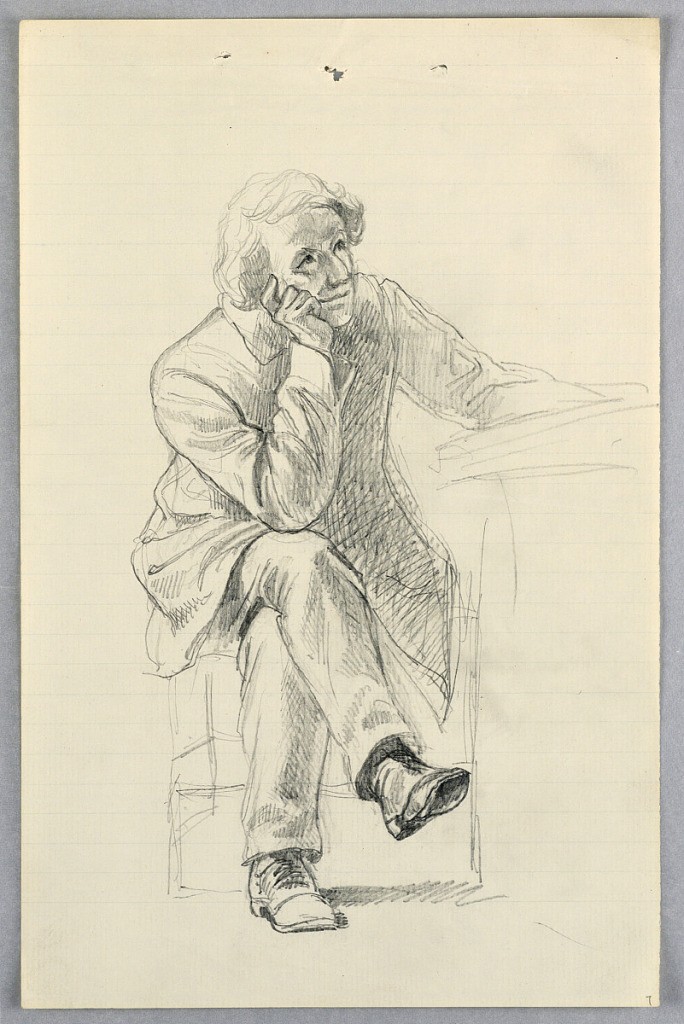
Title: Study for "Scientific Group"
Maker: Daniel Huntington, American, 1816–1906
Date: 1858
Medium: Graphite on lined white laid paper
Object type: Drawing
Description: Man seated at a table, listening to someone at his left. His knees crossed; his right hand near his chin.